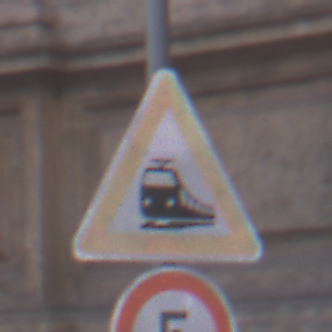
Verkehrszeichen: Bahnuebergang
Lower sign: Geschwindigkeit5
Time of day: SunriseSunset
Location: Outdoor (Urban)
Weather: PartlyCloudy
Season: NotSpecified
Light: Natural